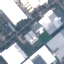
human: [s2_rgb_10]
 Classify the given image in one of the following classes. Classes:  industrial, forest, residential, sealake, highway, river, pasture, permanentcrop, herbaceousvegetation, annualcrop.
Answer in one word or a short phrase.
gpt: Industrial